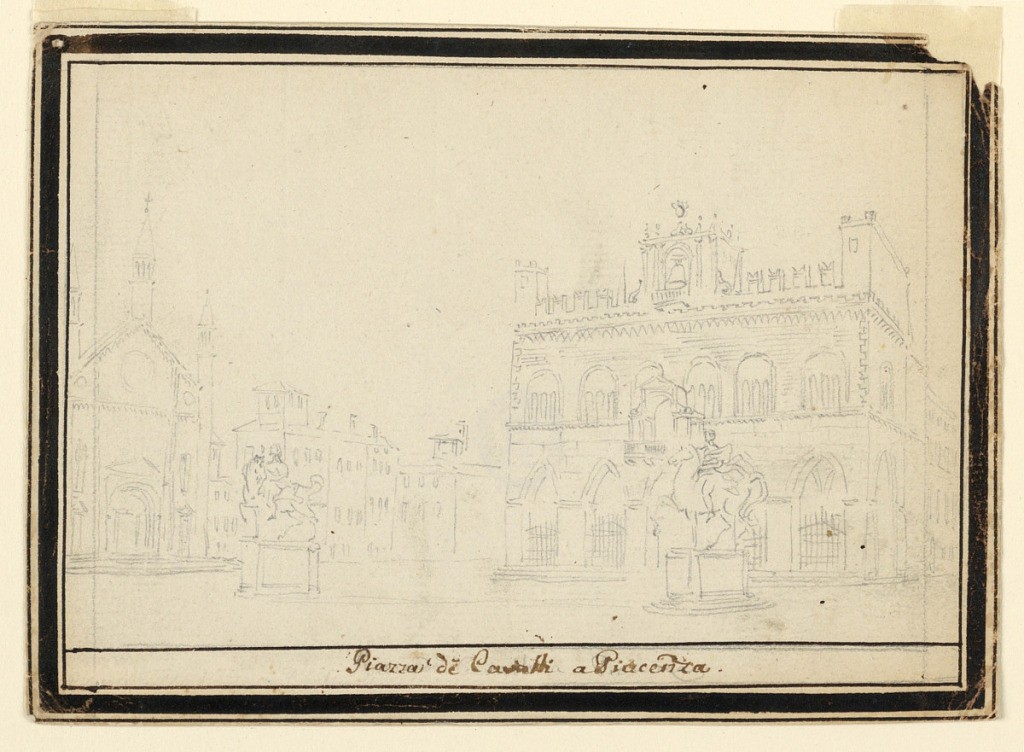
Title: Piazza de' Cavalli in Piacenza
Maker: Pietro Narducci, Italian, active 1809 - 1841
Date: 1825–50
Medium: Pencil on paper
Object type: Drawing
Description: A left S.Francesco, at right the Palazzo Municipale.  The equestrian statues of Duke Alessandro Farnese and of Duke Ranuccio Farnese are in the foreground.  Framed.  Caption: "Piazza di'Cavalli a Piacenza"